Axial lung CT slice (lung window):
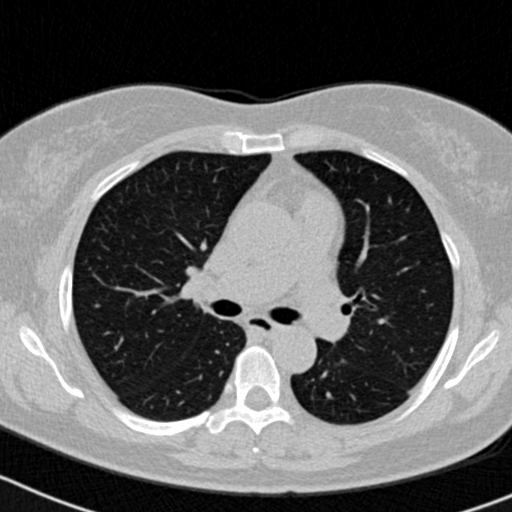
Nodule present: no